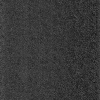
Atmospheric dust classification: dusty